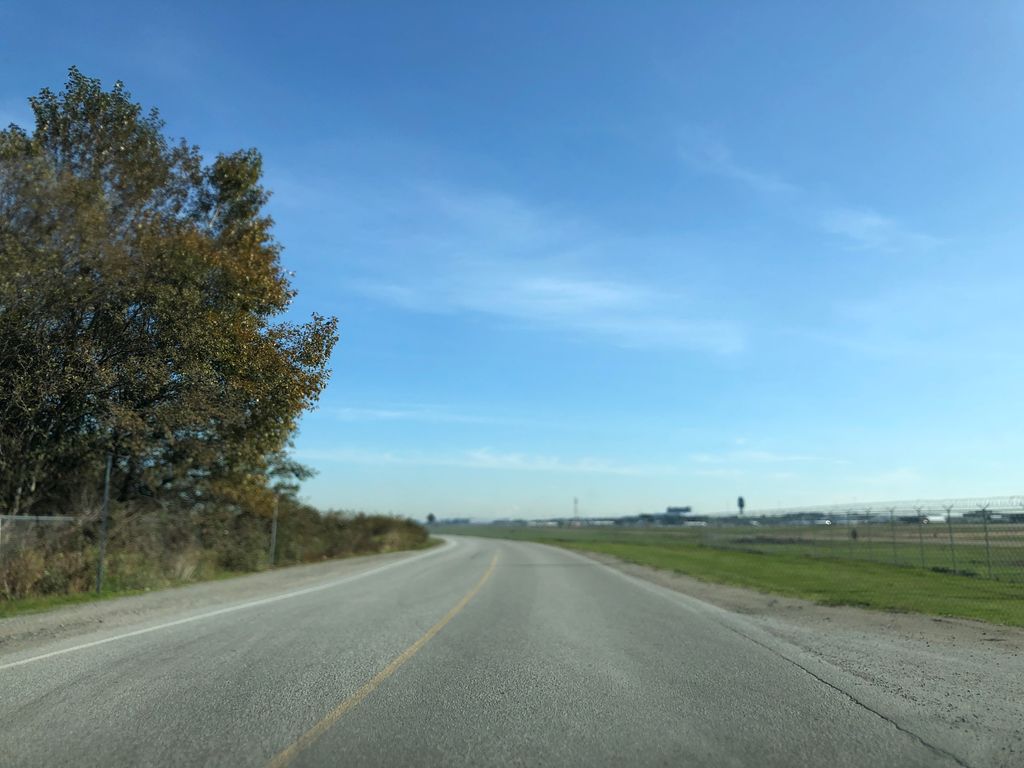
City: vancouver